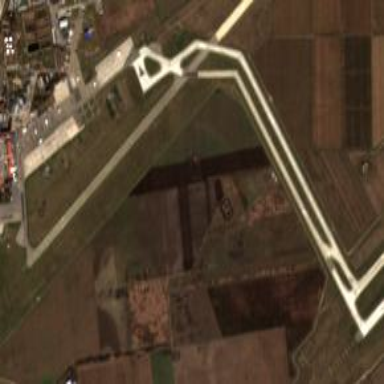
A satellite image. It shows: The area is taxiway in the airport.